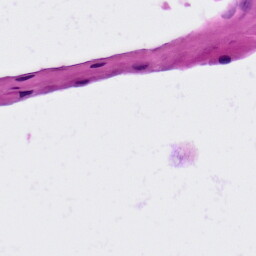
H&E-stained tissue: Lung